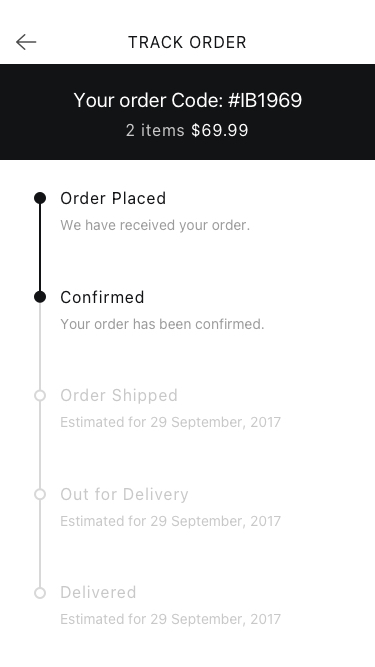
Text in this UI design:
Your order Code: #IB1969
2 items $69.99
Track Order
Order Placed
Order Shipped
Confirmed
Out for Delivery
Delivered
We have received your order.
Estimated for 29 September, 2017
Your order has been confirmed.
Estimated for 29 September, 2017
Estimated for 29 September, 2017